Question: This is the 'onSubmit()' method of my Wicket 1.5 application's login page:
'''
@Override
public void onSubmit() {
super.onSubmit();
User theUser = loginForm.getModelObject();
/* call a DAO function to check the user's credentials */
if(/* DAO call succeeds*/) {
MyCustomeSession authSession = (MyCustomSession)Session.get();
authSession.success("Welcome, " + theUser.getFullName());
setResponsePage(new HomePage());
}
else {
loginForm.error("Username or password was incorrect");
}
}
'''
This works fine for initial login, and for logout then log back in, in that the next thing seen is the Home page with the Welcome message.
Upon session timeout, this application redirects the user back to this same login page, with a feedback message "Your session has expired blah, blah" and allows user to enter username and password again. If the user does this, the login is successful: menus that were hidden become visible, the Welcome message shows, etc.
However, the page shown remains the Login page, with additional feedback messages for the required username and password (even though both had been entered and the login succeeded). Here is a clipped screen shot:

Is this some weird thing with Wicket? Is there a fix or a work-around?
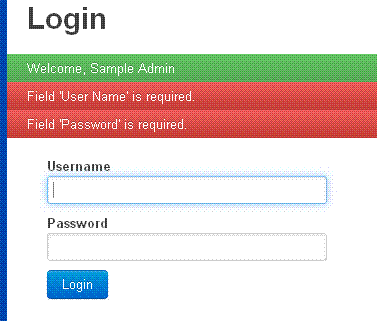
Answer: Well, it seems that a page which is a 'application.setPageExpiredErrorPage(page)' cannot subsequently do a 'setResponsePage(new HomePage());' but must instead do 'setRepsonsePage(HomePage.class);'.
Meanwhile, when this LoginPage is just a normal page, i.e. on initial login or after a logout, it must use 'setResponsePage(new HomePage());' This doesn't make much sense, but that seems to be the Wicket way.
So I added a boolean value to the LoginPage constructor called 'isTimeout' and call one or the other version of 'setResponsePage' accordingly.